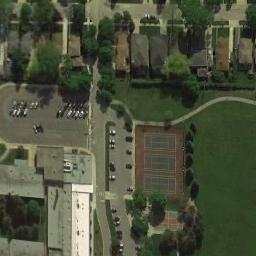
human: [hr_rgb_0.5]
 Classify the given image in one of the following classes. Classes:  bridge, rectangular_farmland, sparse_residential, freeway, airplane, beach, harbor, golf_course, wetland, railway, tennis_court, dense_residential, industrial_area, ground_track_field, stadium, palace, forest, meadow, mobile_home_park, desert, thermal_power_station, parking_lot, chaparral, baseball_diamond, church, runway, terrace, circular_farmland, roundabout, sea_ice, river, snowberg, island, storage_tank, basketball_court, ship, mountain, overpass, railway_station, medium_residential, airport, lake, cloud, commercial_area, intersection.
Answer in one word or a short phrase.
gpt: tennis_court